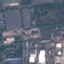
Land use / land cover: Industrial